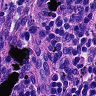
Metastatic tissue present: yes